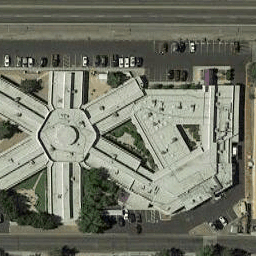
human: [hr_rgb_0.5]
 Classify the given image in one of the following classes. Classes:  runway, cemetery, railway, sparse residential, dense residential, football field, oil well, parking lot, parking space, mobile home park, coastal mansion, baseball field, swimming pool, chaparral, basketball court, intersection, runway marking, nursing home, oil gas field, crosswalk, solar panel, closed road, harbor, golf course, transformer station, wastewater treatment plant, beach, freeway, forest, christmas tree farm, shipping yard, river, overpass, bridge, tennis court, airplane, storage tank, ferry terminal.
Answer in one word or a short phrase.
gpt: nursing home